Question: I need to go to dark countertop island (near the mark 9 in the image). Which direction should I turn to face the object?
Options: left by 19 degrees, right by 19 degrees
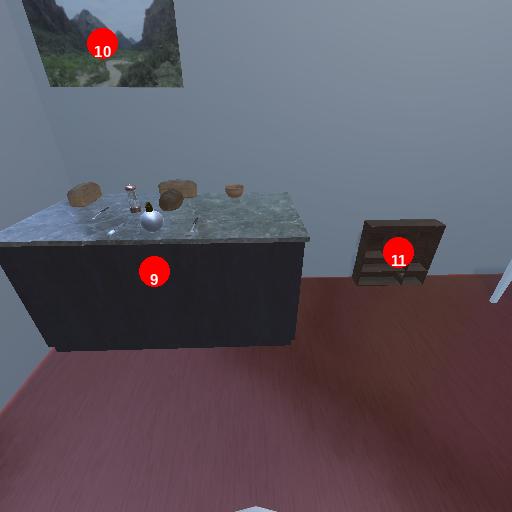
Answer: left by 19 degrees